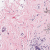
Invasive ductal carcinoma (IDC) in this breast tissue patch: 0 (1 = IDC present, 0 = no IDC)